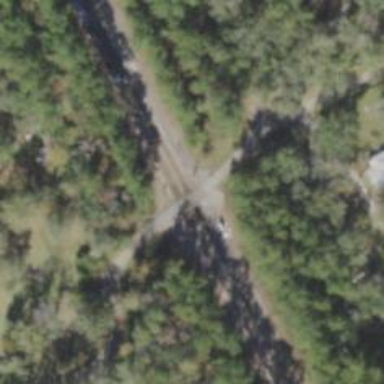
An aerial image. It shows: Level crossing with lights at the railway.